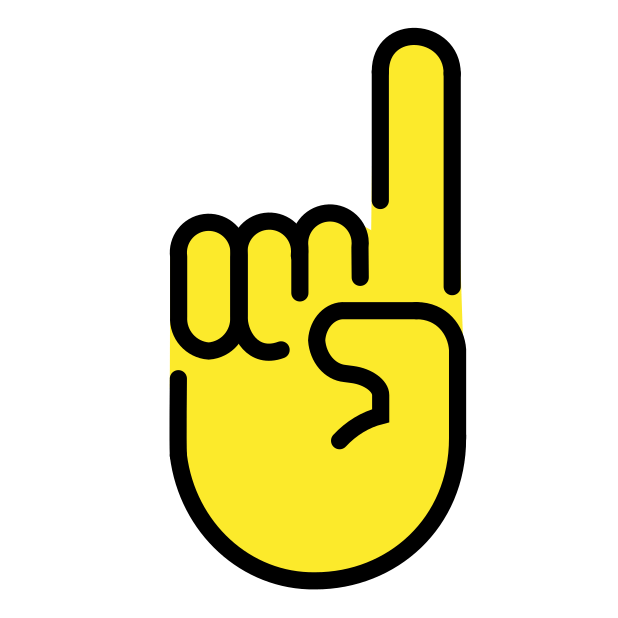
Emoji: ☝
Name: white up pointing index
Unicode: 0x261d